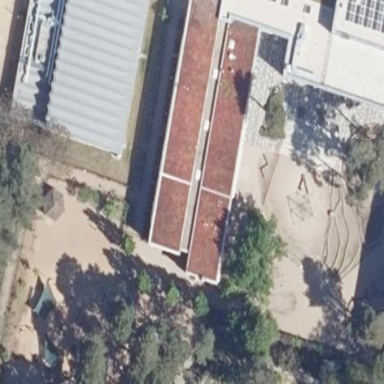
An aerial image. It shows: School building.